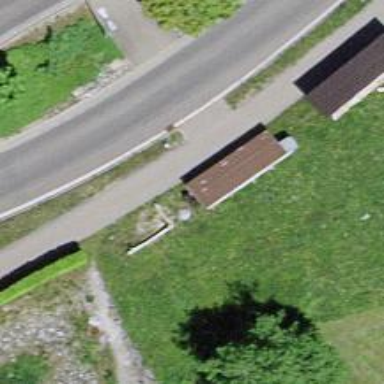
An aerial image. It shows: Sidewalk.